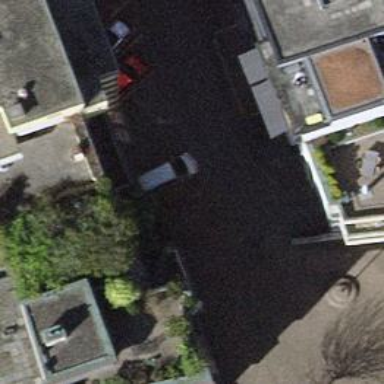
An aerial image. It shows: Bollard barrier.